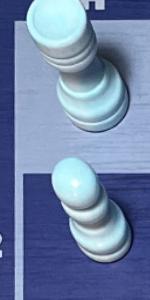
Label: Pawn_White